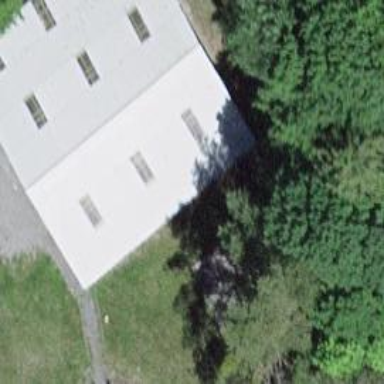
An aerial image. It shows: Shelter within building.